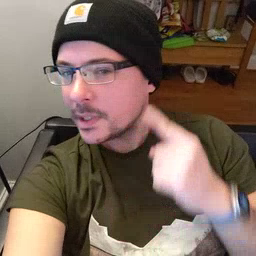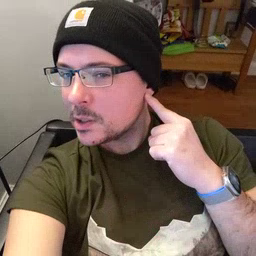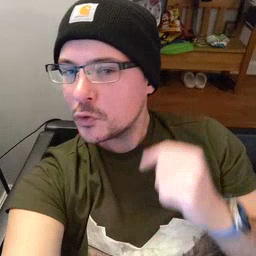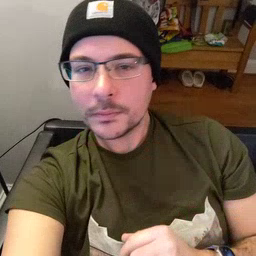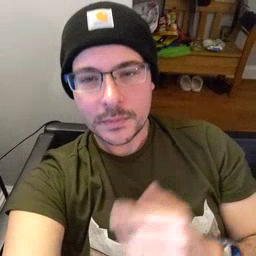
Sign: ear